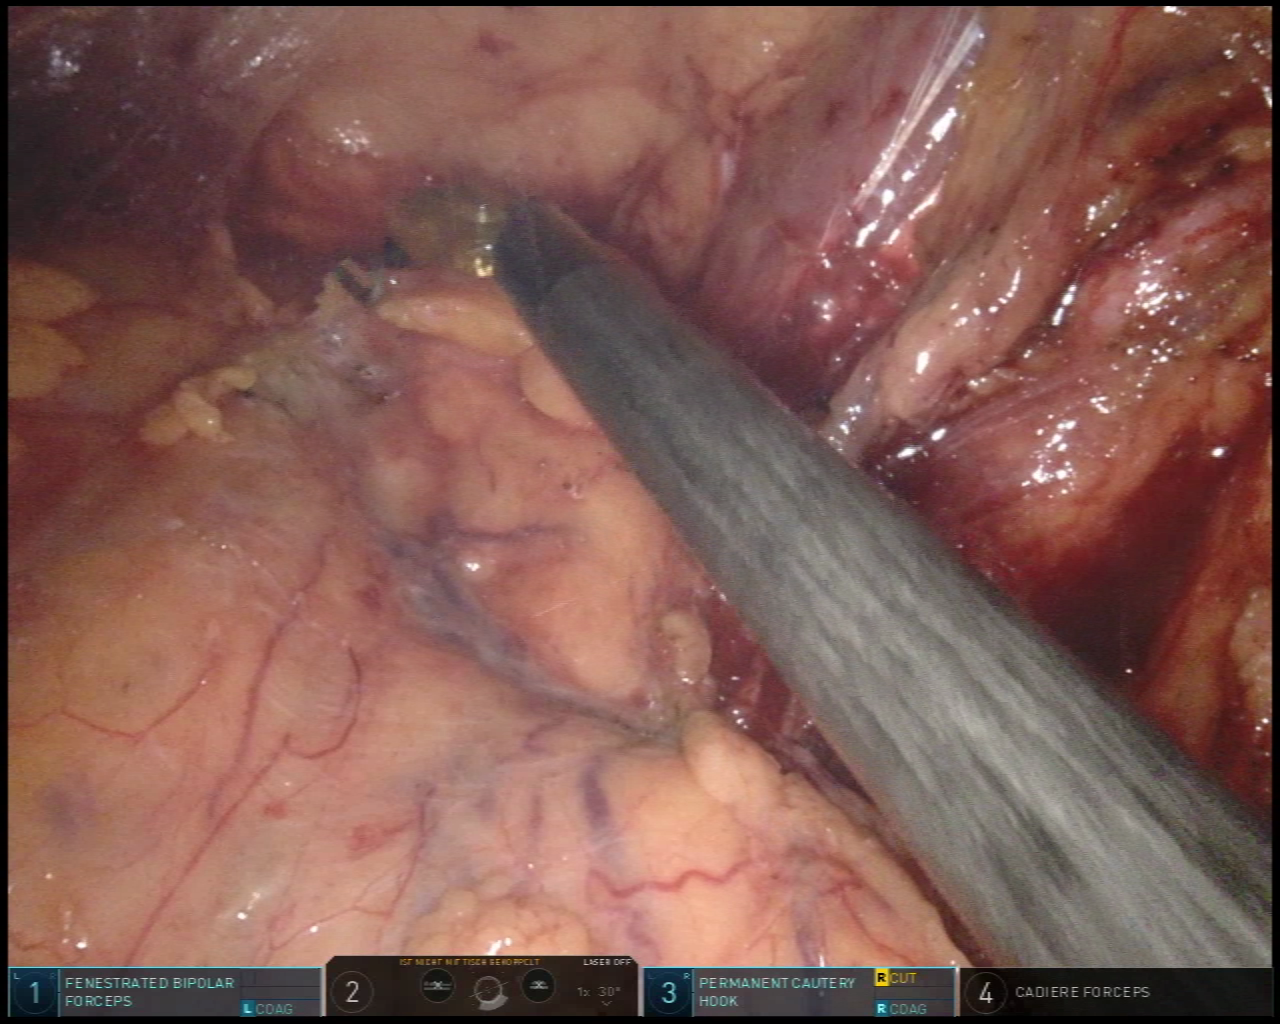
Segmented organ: ureter
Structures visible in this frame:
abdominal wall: no
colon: no
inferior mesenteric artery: no
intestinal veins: no
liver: no
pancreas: no
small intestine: no
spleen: no
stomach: no
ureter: yes
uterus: no
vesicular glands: no